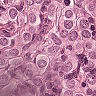
Metastatic tissue present: yes